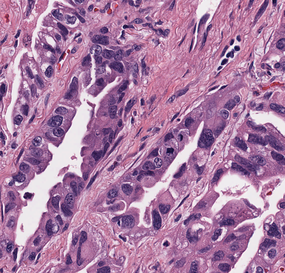
Tumor epithelial tissue: yes
Tumor-associated stroma tissue: yes
Normal tissue: no